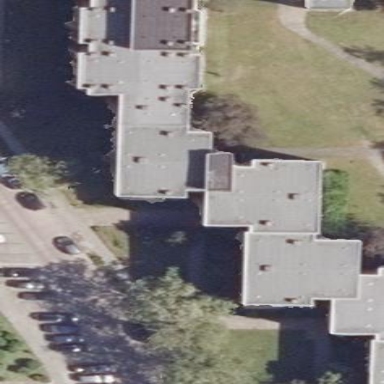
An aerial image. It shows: Building with apartments and flat roof.